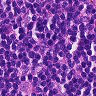
Metastatic tissue present: no